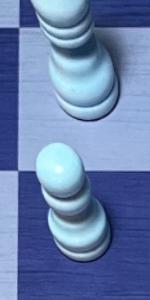
Label: Pawn_White